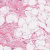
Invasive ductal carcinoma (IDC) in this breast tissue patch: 0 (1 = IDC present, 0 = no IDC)